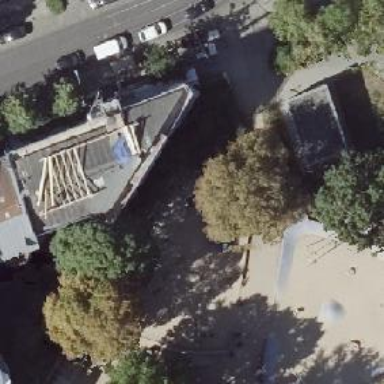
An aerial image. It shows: Playground with slide.